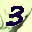
Label: 3